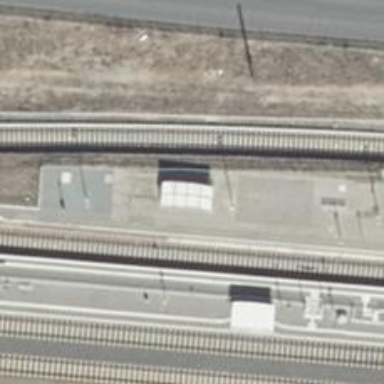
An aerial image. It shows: Shelter for public transport.